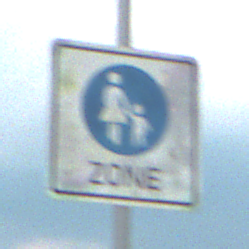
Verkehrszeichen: BeginnFussgaengerzone
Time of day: MorningAfternoon
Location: Outdoor (Nature)
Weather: PartlyCloudy
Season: NotSpecified
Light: Natural